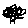
Label: tree